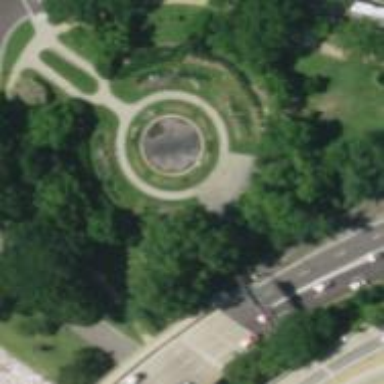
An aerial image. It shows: Memorial featuring statue.